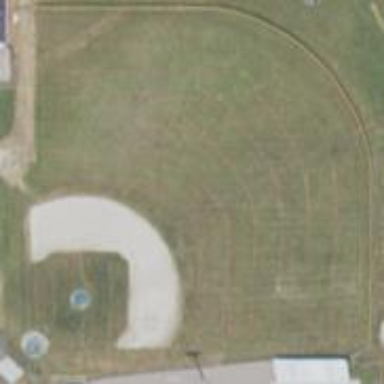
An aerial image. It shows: Baseball pitch for leisure land activities.